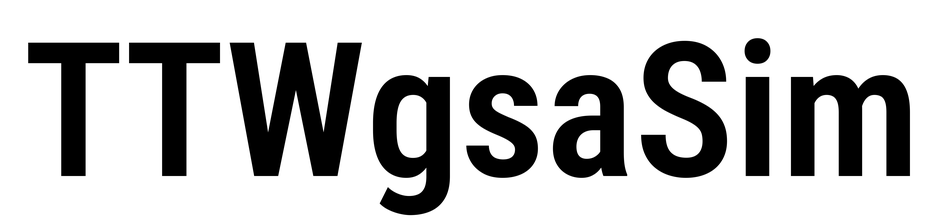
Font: Roboto_Condensed_SemiBold